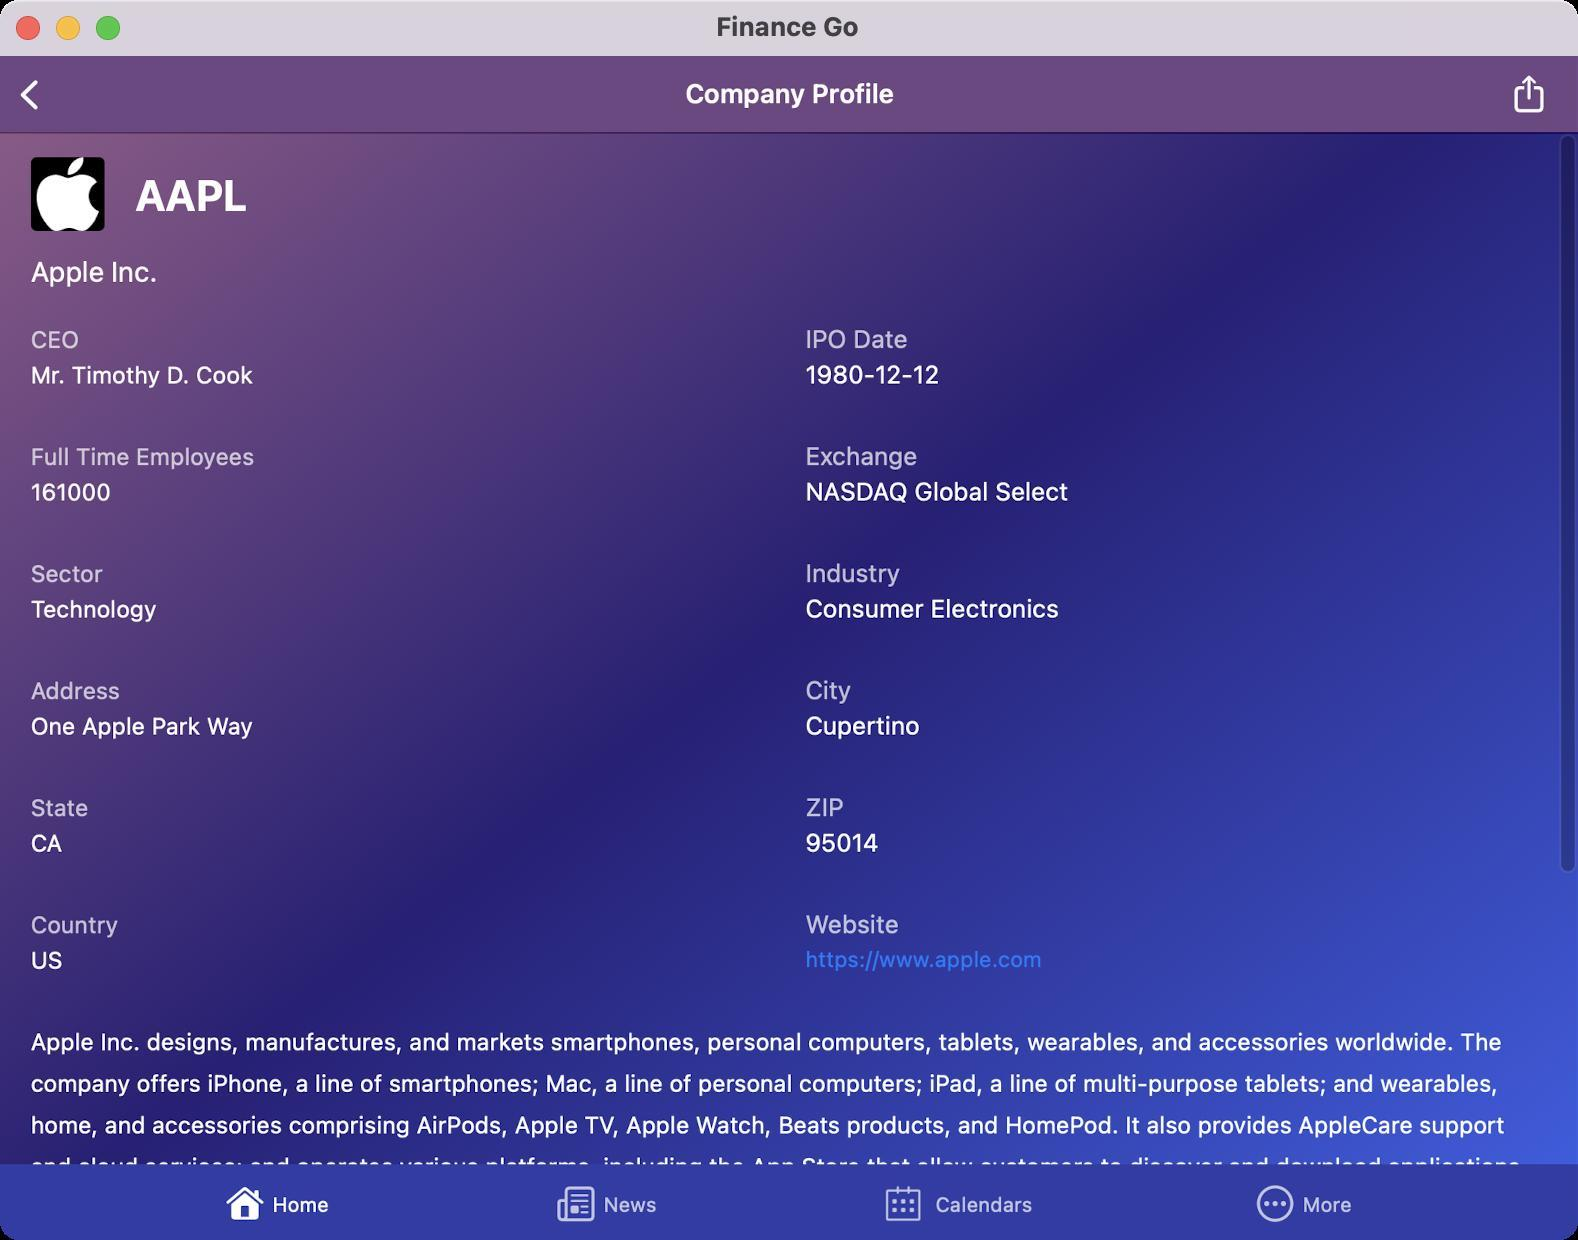
Accessibility tree:
{"name": "Finance_Go", "role": "AXWindow", "description": null, "role_description": "standard window", "value": null, "position": "352.00;95.00", "size": "789;620", "children": [{"name": null, "role": "AXGroup", "description": null, "role_description": "group", "value": null, "position": "0.00;0.00", "size": "789;620", "children": [{"name": null, "role": "AXGroup", "description": null, "role_description": "group", "value": null, "position": "0.00;0.00", "size": "789;621", "children": [{"name": null, "role": "AXGroup", "description": null, "role_description": "group", "value": null, "position": "0.00;0.00", "size": "789;621", "children": [{"name": null, "role": "AXGroup", "description": null, "role_description": "Nav bar", "value": null, "position": "0.00;27.72", "size": "789;38", "children": [{"name": null, "role": "AXButton", "description": "Home", "role_description": "back button", "value": null, "position": "0.00;30.03", "size": "34;34", "children": []}, {"name": null, "role": "AXHeading", "description": "Company Profile", "role_description": "heading", "value": null, "position": "342.65;39.27", "size": "105;16", "children": []}, {"name": null, "role": "AXButton", "description": "navItem share", "role_description": "button", "value": null, "position": "746.90;30.03", "size": "33;34", "children": []}]}, {"name": null, "role": "AXGroup", "description": null, "role_description": "group", "value": null, "position": "0.00;0.00", "size": "789;621", "children": [{"name": null, "role": "AXGroup", "description": null, "role_description": "group", "value": null, "position": "0.00;0.00", "size": "789;621", "children": [{"name": null, "role": "AXGroup", "description": null, "role_description": "table", "value": null, "position": "0.00;0.00", "size": "789;621", "children": [{"name": null, "role": "AXGroup", "description": null, "role_description": "group", "value": "", "position": "0.00;66.22", "size": "789;90", "children": [{"name": null, "role": "AXStaticText", "description": "Apple Inc., AAPL", "role_description": "text", "value": "", "position": "0.00;66.22", "size": "789;90", "children": []}]}, {"name": null, "role": "AXGroup", "description": null, "role_description": "group", "value": "", "position": "0.00;156.31", "size": "789;59", "children": [{"name": null, "role": "AXStaticText", "description": "CEO, Mr. Timothy D. Cook, IPO Date, 1980-12-12", "role_description": "text", "value": "", "position": "0.00;156.31", "size": "789;59", "children": []}]}, {"name": null, "role": "AXGroup", "description": null, "role_description": "group", "value": "", "position": "0.00;214.83", "size": "789;59", "children": [{"name": null, "role": "AXStaticText", "description": "Full Time Employees, 161000, Exchange, NASDAQ Global Select", "role_description": "text", "value": "", "position": "0.00;214.83", "size": "789;59", "children": []}]}, {"name": null, "role": "AXGroup", "description": null, "role_description": "group", "value": "", "position": "0.00;273.35", "size": "789;59", "children": [{"name": null, "role": "AXStaticText", "description": "Sector, Technology, Industry, Consumer Electronics", "role_description": "text", "value": "", "position": "0.00;273.35", "size": "789;59", "children": []}]}, {"name": null, "role": "AXGroup", "description": null, "role_description": "group", "value": "", "position": "0.00;331.87", "size": "789;59", "children": [{"name": null, "role": "AXStaticText", "description": "Address, One Apple Park Way, City, Cupertino", "role_description": "text", "value": "", "position": "0.00;331.87", "size": "789;59", "children": []}]}, {"name": null, "role": "AXGroup", "description": null, "role_description": "group", "value": "", "position": "0.00;390.39", "size": "789;59", "children": [{"name": null, "role": "AXStaticText", "description": "State, CA, ZIP, 95014", "role_description": "text", "value": "", "position": "0.00;390.39", "size": "789;59", "children": []}]}, {"name": null, "role": "AXGroup", "description": null, "role_description": "group", "value": "", "position": "0.00;448.91", "size": "789;59", "children": [{"name": null, "role": "AXStaticText", "description": "Country, US, Website", "role_description": "text", "value": "", "position": "0.00;448.91", "size": "789;59", "children": []}, {"name": null, "role": "AXLink", "description": "https://www.apple.com", "role_description": "link", "value": null, "position": "402.71;472.78", "size": "372;13", "children": []}]}, {"name": null, "role": "AXGroup", "description": null, "role_description": "group", "value": "", "position": "0.00;507.43", "size": "789;256", "children": [{"name": null, "role": "AXStaticText", "description": "Apple Inc. designs, manufactures, and markets smartphones, personal computers, tablets, wearables, and accessories worldwide. The company offers iPhone, a line of smartphones; Mac, a line of personal computers; iPad, a line of multi-purpose tablets; and wearables, home, and accessories comprising AirPods, Apple TV, Apple Watch, Beats products, and HomePod. It also provides AppleCare support and cloud services; and operates various platforms, including the App Store that allow customers to discover and download applications and digital content, such as books, music, video, games, and podcasts. In addition, the company offers various services, such as Apple Arcade, a game subscription service; Apple Fitness+, a personalized fitness service; Apple Music, which offers users a curated listening experience with on-demand radio stations; Apple News+, a subscription news and magazine service; Apple TV+, which offers exclusive original content; Apple Card, a co-branded credit card; and Apple Pay, a cashless payment service, as well as licenses its intellectual property. The company serves consumers, and small and mid-sized businesses; and the education, enterprise, and government markets. It distributes third-party applications for its products through the App Store. The company also sells its products through its retail and online stores, and direct sales force; and third-party cellular network carriers, wholesalers, retailers, and resellers. Apple Inc. was incorporated in 1977 and is headquartered in Cupertino, California.", "role_description": "text", "value": "", "position": "0.00;507.43", "size": "789;256", "children": []}]}]}]}]}]}, {"name": null, "role": "AXGroup", "description": "Tab Bar", "role_description": "group", "value": null, "position": "0.00;582.12", "size": "789;38", "children": [{"name": null, "role": "AXRadioButton", "description": "Home", "role_description": "tab", "value": 1, "position": "57.75;582.89", "size": "162;38", "children": []}, {"name": null, "role": "AXRadioButton", "description": "News", "role_description": "tab", "value": 0, "position": "223.30;582.89", "size": "161;38", "children": []}, {"name": null, "role": "AXRadioButton", "description": "Calendars", "role_description": "tab", "value": 0, "position": "387.31;582.89", "size": "182;38", "children": []}, {"name": null, "role": "AXRadioButton", "description": "More", "role_description": "tab", "value": 0, "position": "572.88;582.89", "size": "159;38", "children": []}]}]}]}, {"name": null, "role": "AXButton", "description": null, "role_description": "close button", "value": null, "position": "7.00;6.00", "size": "14;16", "children": []}, {"name": null, "role": "AXButton", "description": null, "role_description": "full screen button", "value": null, "position": "47.00;6.00", "size": "14;16", "children": [{"name": null, "role": "AXGroup", "description": null, "role_description": "group", "value": null, "position": "47.00;6.00", "size": "14;16", "children": [{"name": null, "role": "AXGroup", "description": null, "role_description": "group", "value": null, "position": "47.00;6.00", "size": "14;16", "children": []}]}]}, {"name": null, "role": "AXButton", "description": null, "role_description": "minimize button", "value": null, "position": "27.00;6.00", "size": "14;16", "children": []}, {"name": null, "role": "AXStaticText", "description": null, "role_description": "text", "value": "Finance Go", "position": "356.00;5.00", "size": "76;16", "children": []}]}